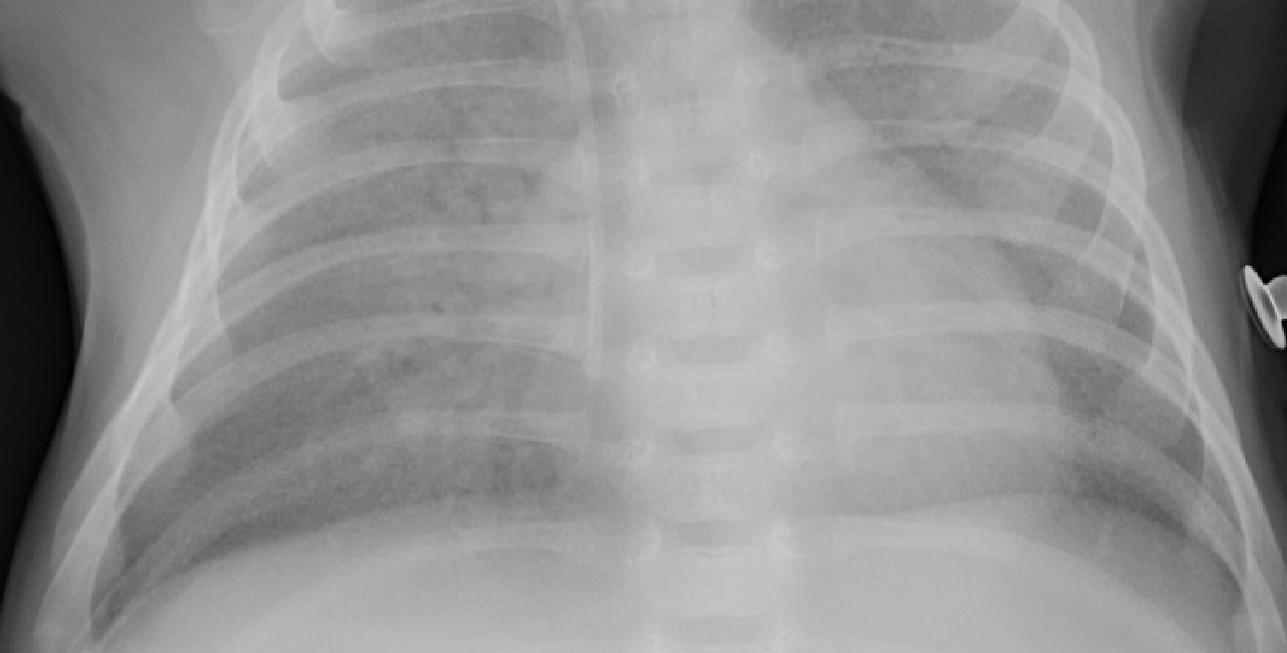
Diagnosis: PNEUMONIA